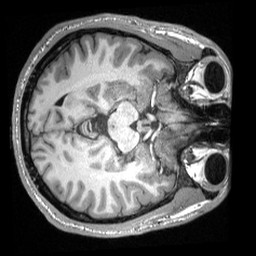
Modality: T1w
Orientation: axial
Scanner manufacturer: siemens
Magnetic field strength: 3 T
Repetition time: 2.3 s
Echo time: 0.00308 s